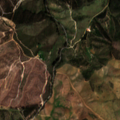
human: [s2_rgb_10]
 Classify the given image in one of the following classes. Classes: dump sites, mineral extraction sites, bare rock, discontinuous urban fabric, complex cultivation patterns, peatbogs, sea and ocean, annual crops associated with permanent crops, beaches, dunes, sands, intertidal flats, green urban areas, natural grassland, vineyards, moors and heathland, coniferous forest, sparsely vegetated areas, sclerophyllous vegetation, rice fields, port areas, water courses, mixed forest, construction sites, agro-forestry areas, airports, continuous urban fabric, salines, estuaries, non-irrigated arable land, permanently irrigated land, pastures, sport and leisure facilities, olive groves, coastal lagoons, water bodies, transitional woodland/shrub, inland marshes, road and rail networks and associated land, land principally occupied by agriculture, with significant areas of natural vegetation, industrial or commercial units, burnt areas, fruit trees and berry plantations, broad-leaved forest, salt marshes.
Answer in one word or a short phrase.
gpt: non-irrigated arable land, land principally occupied by agriculture, with significant areas of natural vegetation, broad-leaved forest, transitional woodland/shrub